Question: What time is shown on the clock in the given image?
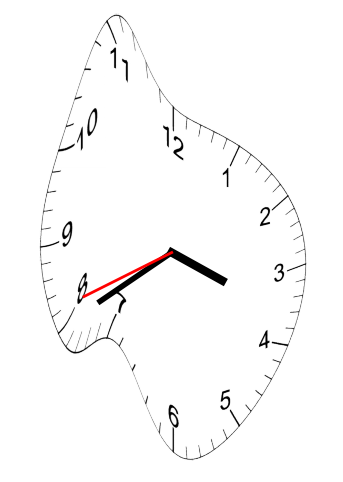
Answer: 03:39:41